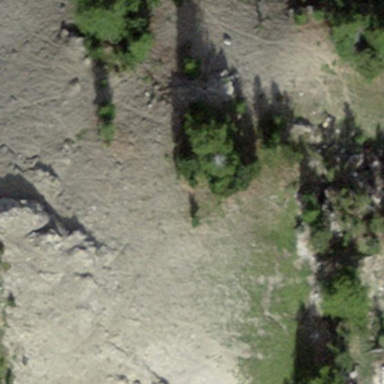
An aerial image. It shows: Natural scree.